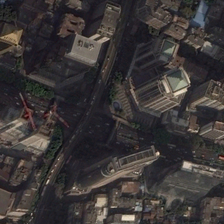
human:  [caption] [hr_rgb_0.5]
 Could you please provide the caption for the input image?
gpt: many buildings and some green trees are near a crossroads in a commercial area .

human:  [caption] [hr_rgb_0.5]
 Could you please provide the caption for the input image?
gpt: many buildings and some green trees are near a crossroads in a commercial area .

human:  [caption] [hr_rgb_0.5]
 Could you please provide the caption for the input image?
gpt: many buildings and some green trees are near a crossroads in a commercial area .

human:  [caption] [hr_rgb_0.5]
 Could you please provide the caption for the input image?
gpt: many buildings and some green trees are near a crossroads in a commercial area .

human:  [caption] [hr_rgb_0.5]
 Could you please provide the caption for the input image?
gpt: many buildings and some green trees are near a crossroads in a commercial area .